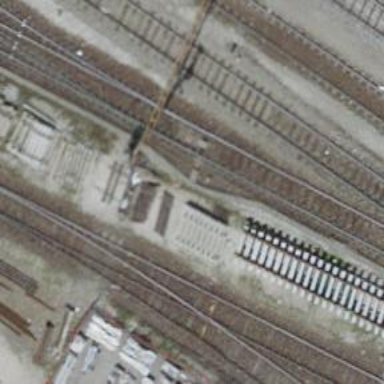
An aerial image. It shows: Yard with single rail track. The railway track is electrified with contact line for service purposes.